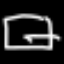
Label: square